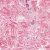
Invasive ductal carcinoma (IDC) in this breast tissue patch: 0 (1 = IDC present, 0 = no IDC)